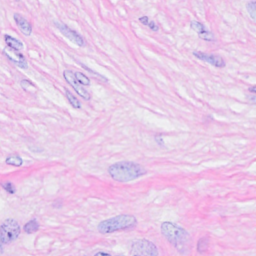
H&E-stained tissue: Breast